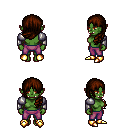
a pixel art fantasy rpg character, female body template, orc, green skin, steel arm armor, magenta pants, brown left-swept hairstyle, gold boots, four views (front, back, left, right), 2x2 character sprite sheet, small pixel art, hard edges, no anti-aliasing